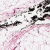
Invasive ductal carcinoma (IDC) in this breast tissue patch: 0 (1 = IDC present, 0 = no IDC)